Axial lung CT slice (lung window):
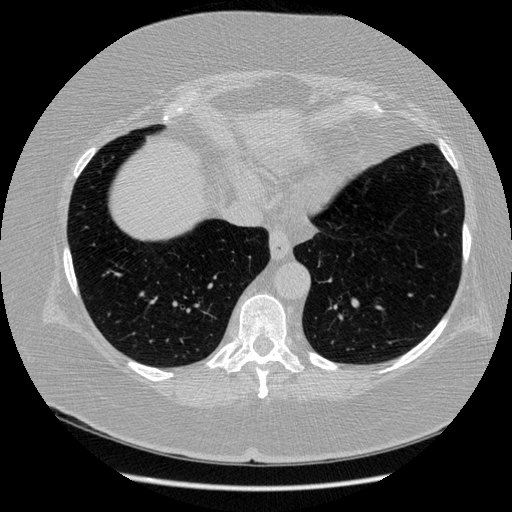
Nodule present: no